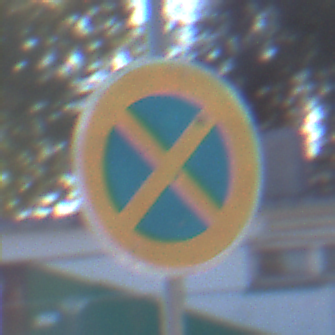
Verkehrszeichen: AbsolutesHalteverbot
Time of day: MorningAfternoon
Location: Outdoor (Suburban)
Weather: PartlyCloudy
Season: NotSpecified
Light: Natural